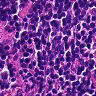
Metastatic tissue present: no